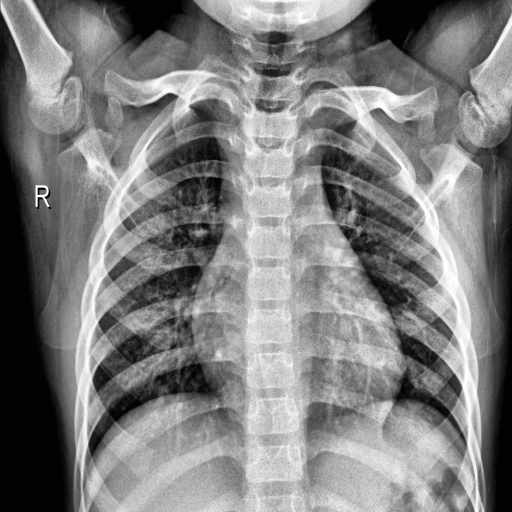
Finding: NORMAL